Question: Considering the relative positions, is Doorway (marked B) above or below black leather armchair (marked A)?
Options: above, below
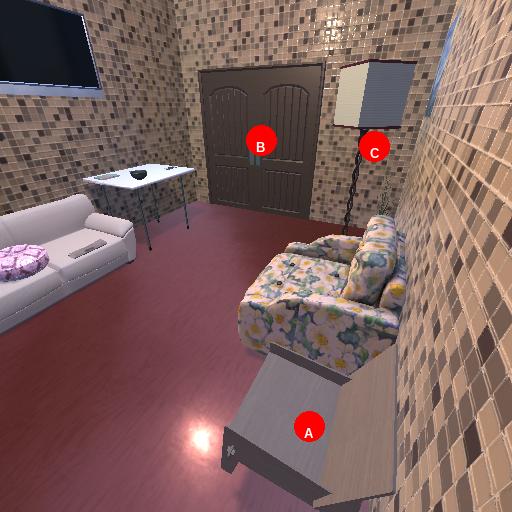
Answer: above